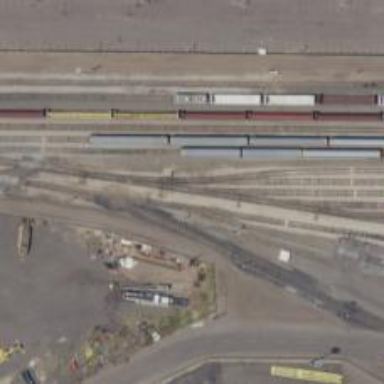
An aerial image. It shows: Railway yard in service.